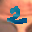
Label: 2